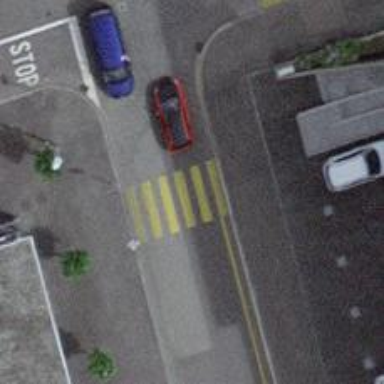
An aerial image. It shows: Marked crossing with zebra markings.